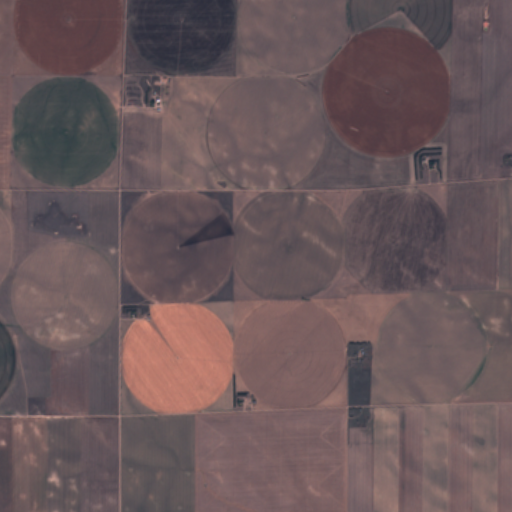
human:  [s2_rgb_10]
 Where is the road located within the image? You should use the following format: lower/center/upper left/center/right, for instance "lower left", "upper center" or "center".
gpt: There is no road in the image.